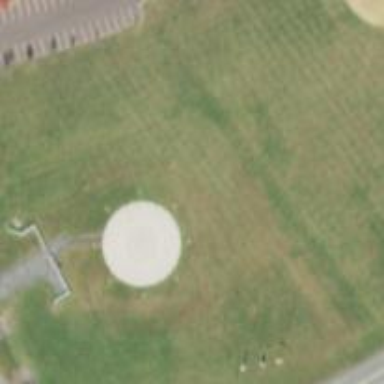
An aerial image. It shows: Image of helipad at airport.